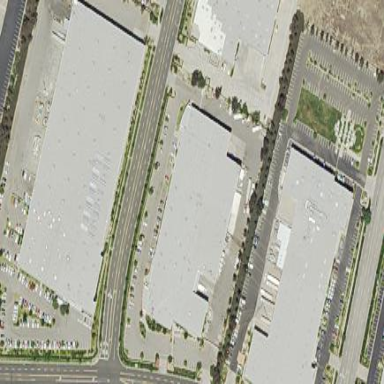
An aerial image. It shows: Warehouse.